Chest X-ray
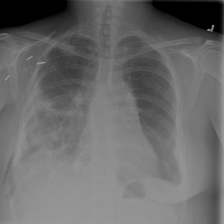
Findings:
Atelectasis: positive
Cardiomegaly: negative
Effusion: negative
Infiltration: negative
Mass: negative
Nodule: negative
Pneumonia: negative
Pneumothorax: negative
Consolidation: negative
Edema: negative
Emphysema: positive
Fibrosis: negative
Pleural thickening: negative
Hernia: negative